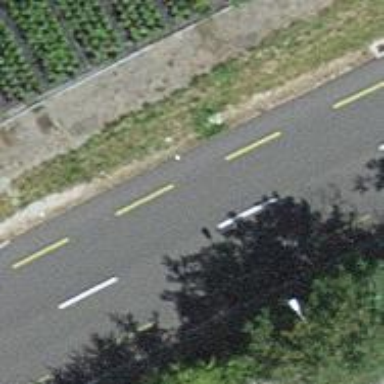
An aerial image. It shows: Secondary road with asphalt surface and dedicated cycle lane.